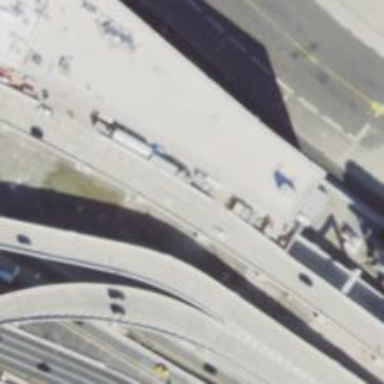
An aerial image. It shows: Tertiary link road passing through bridge tunnel structure.